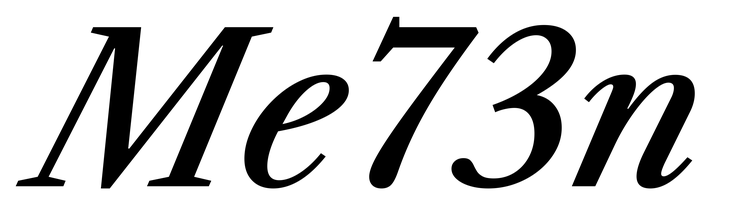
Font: LibreCaslonText-Italic_Medium_Italic